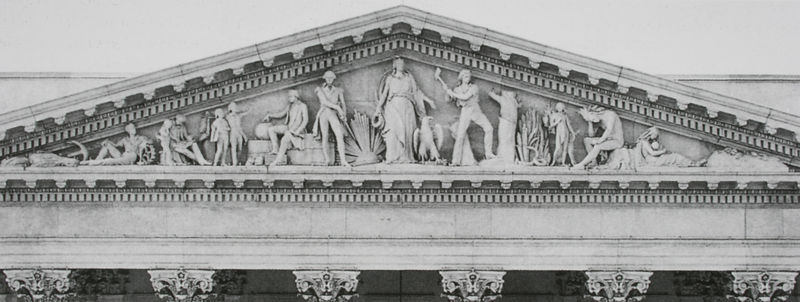
Titel: Giebeldreieck: The Progress of Civilization
Künstler: Thomas Crawford
Standort: Washington, D.C.
Institution: United States Capitol
Schlagwörter: adler, baum, gestein, mann, vogel, weiß, dreieck, frauen, menschen, sitzen, ausschnitt, frau, grau, hell, holz, marmor, männer, paris, schmuck, schwarz, säule, säulen, blüte, dach, gebäude, tier, muster, ornament, architektur, geschichte, spitze, stehen, stein, tod, baumstamm, stamm, sonne, sitzend, stehend, frau kind, händler, kind, klassizismus, mutter, personen, krone, arbeit, kinder, früchte, krug, skulptur, kindheit, relief, topf, liegen, arbeiten, ernte, heu, giebel, amerika, pilaster, arbeiter, figuren, rad, könig, detail, ornamente, korb, stuck, plastik, allein, foto, fotografie, photographie, berlin, alter, antike, jugend, schwert, säbel, uniform, waffe, offizier, allegorie, mythologie, göttin, architrav, kapitelle, rom, kapitell, photo, fries, dreiecksgiebel, zacken, sims, leben, zähne, gesims, skulpturen, handwerk, handwerker, statuen, voluten, sterben, giebelfeld, ionisch, axt, hammer, holzfäller, antik, götter, griechisch, krieger, griechenland, historismus, antikisierend, tempel, fresko, anker, wien, erwachsen, beil, fotographie, klassik, helden, zierrat, tropfen, parlament, nike, antikisch, römisch, athen, geburt, gebälk, parthenon, geison, kranzgesims, sima, korintisch, tympanon, figurinen, faszien, spitzgiebel, zahnschnitt, zahnrad, baukunst, lebensalter, giebelskulpturen, sagen, spitzhacke, madeleine, berufe, washington, baumfäller, oranemnt, aantike, gasu, holzhacken, verzietung, fällung